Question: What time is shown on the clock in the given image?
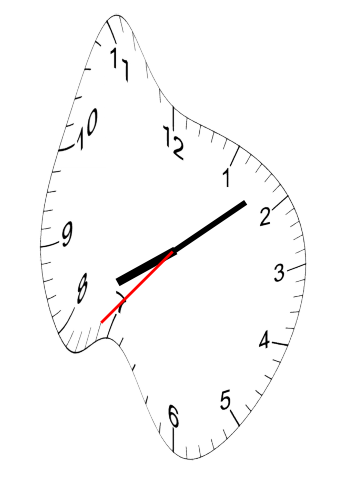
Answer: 08:08:37